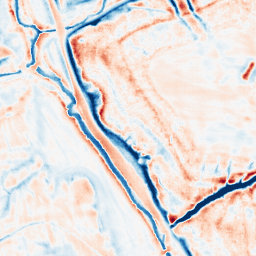
Category: edge_preserving
Decomposition family: bilateral
Decomposition parameters: d: 21
sigma_color: 150
sigma_space: 150
Upsampling method: sinc_blackman
Upsampling parameters: scale: 8
kernel_size: 16
Upsampling scale: 8